Question: Is there a way I could load filter layer state on the content area just below the page title
I've tried several ways like including 'template/catalog/layer/state.phtml' into 'template/catalog/product/list.phtml', adding below snippet on '<reference name="content">' on catalog.xml
'''
<block type="catalog/layer_view" name="catalog.leftnav" after="leftnav" template="catalog/layer/view.phtml"/>
'''
nothing works... what should I do?
thanks before :)
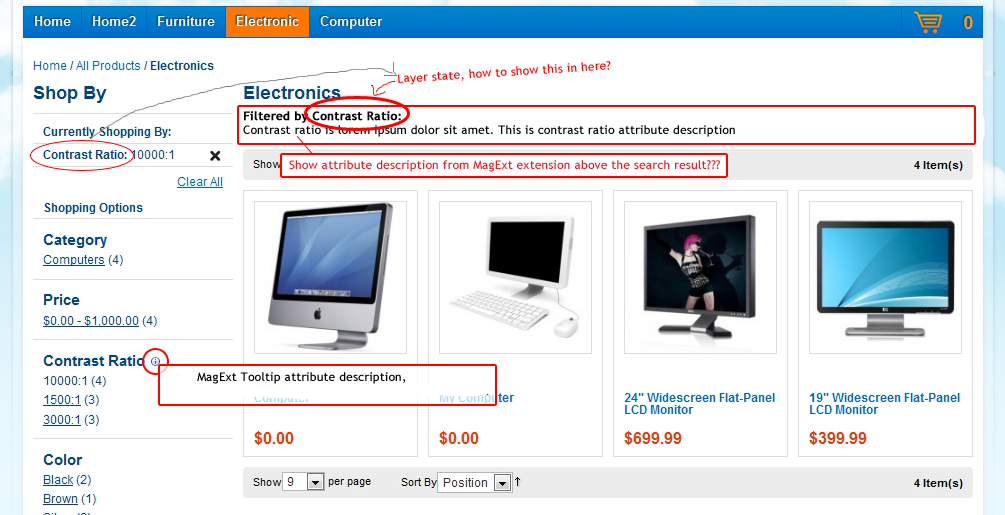
Answer: In page.xml search '<block type="core/text_list" name="content" as="content" translate="label">':
Paste this code here (drawback: it will load in every content, will be better to find putting it within catalog pages block tag):
'''
<block type="catalog/layer_state" name="catalog.layer.state" as="catalog.layer.state" template="catalog/layer/state.phtml"/>
'''
Now in'catalog/product/list.phtml' file you can get this by:
'''
<?php echo $this->getChildHtml('catalog.layer.state') ?>
'''